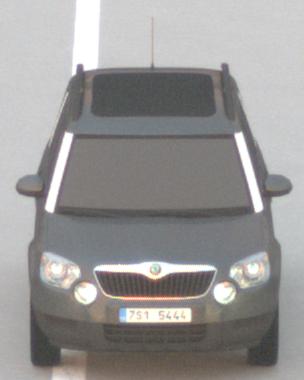
Make: Skoda
Model: Yeti 1.2 TSI
Detailed model: Yeti
Model produced from: 2009/11
Model produced until: 2011/10
Doors: 5
Color: gray
Road condition: dry road
Daytime: sunrise or sunset
Contrast: medium contrast